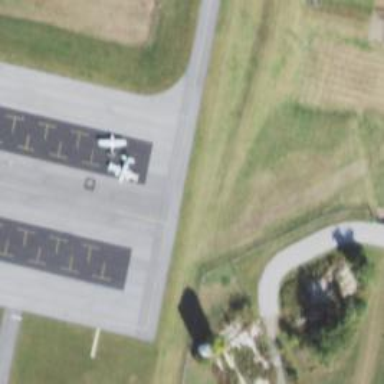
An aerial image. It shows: Image of taxiway at airport.